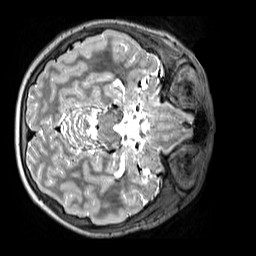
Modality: T2w
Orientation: axial
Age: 10
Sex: male
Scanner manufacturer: siemens
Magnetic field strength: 3 T
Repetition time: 3.2 s
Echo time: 0.408 s